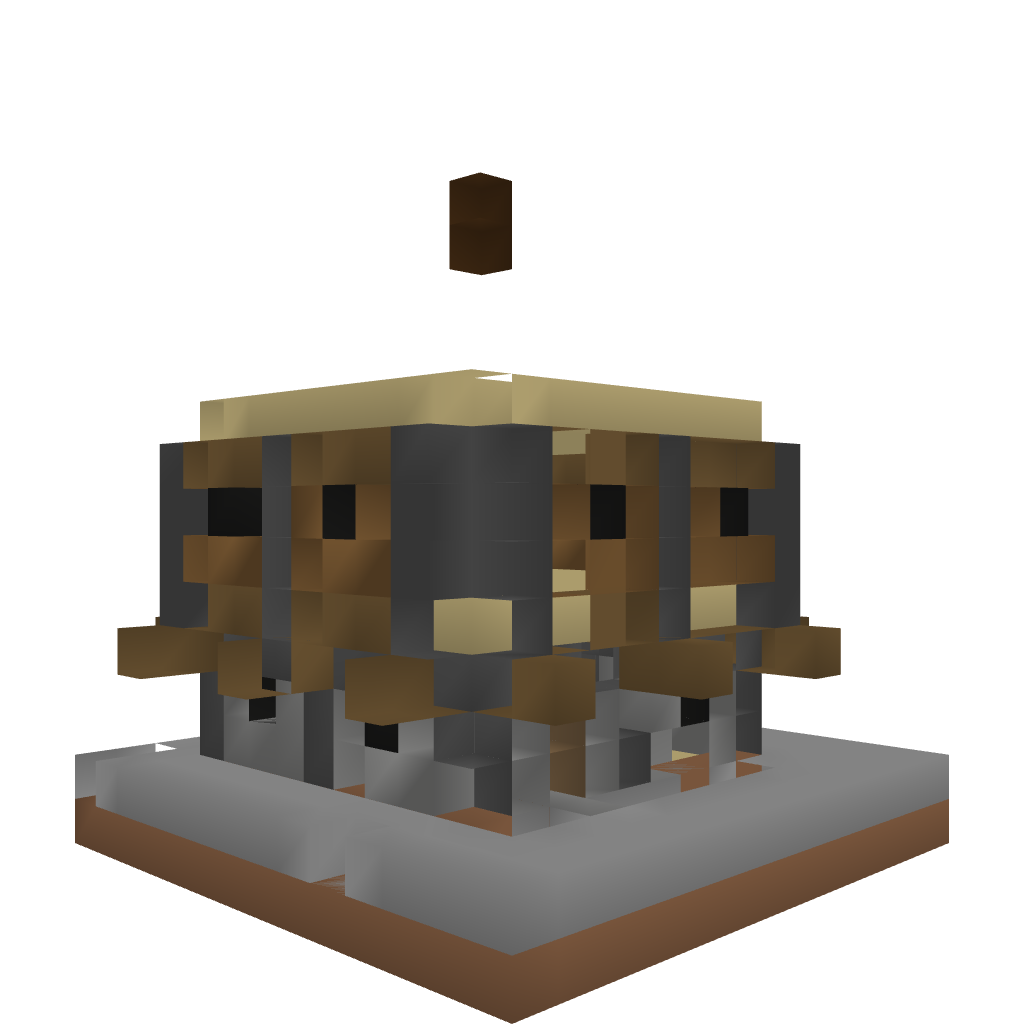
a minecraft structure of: Medieval Family Home